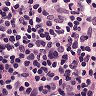
Metastatic tissue present: no